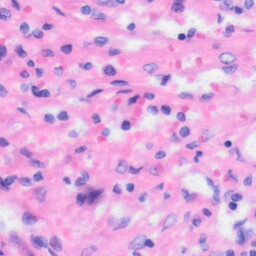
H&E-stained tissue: Liver